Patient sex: M
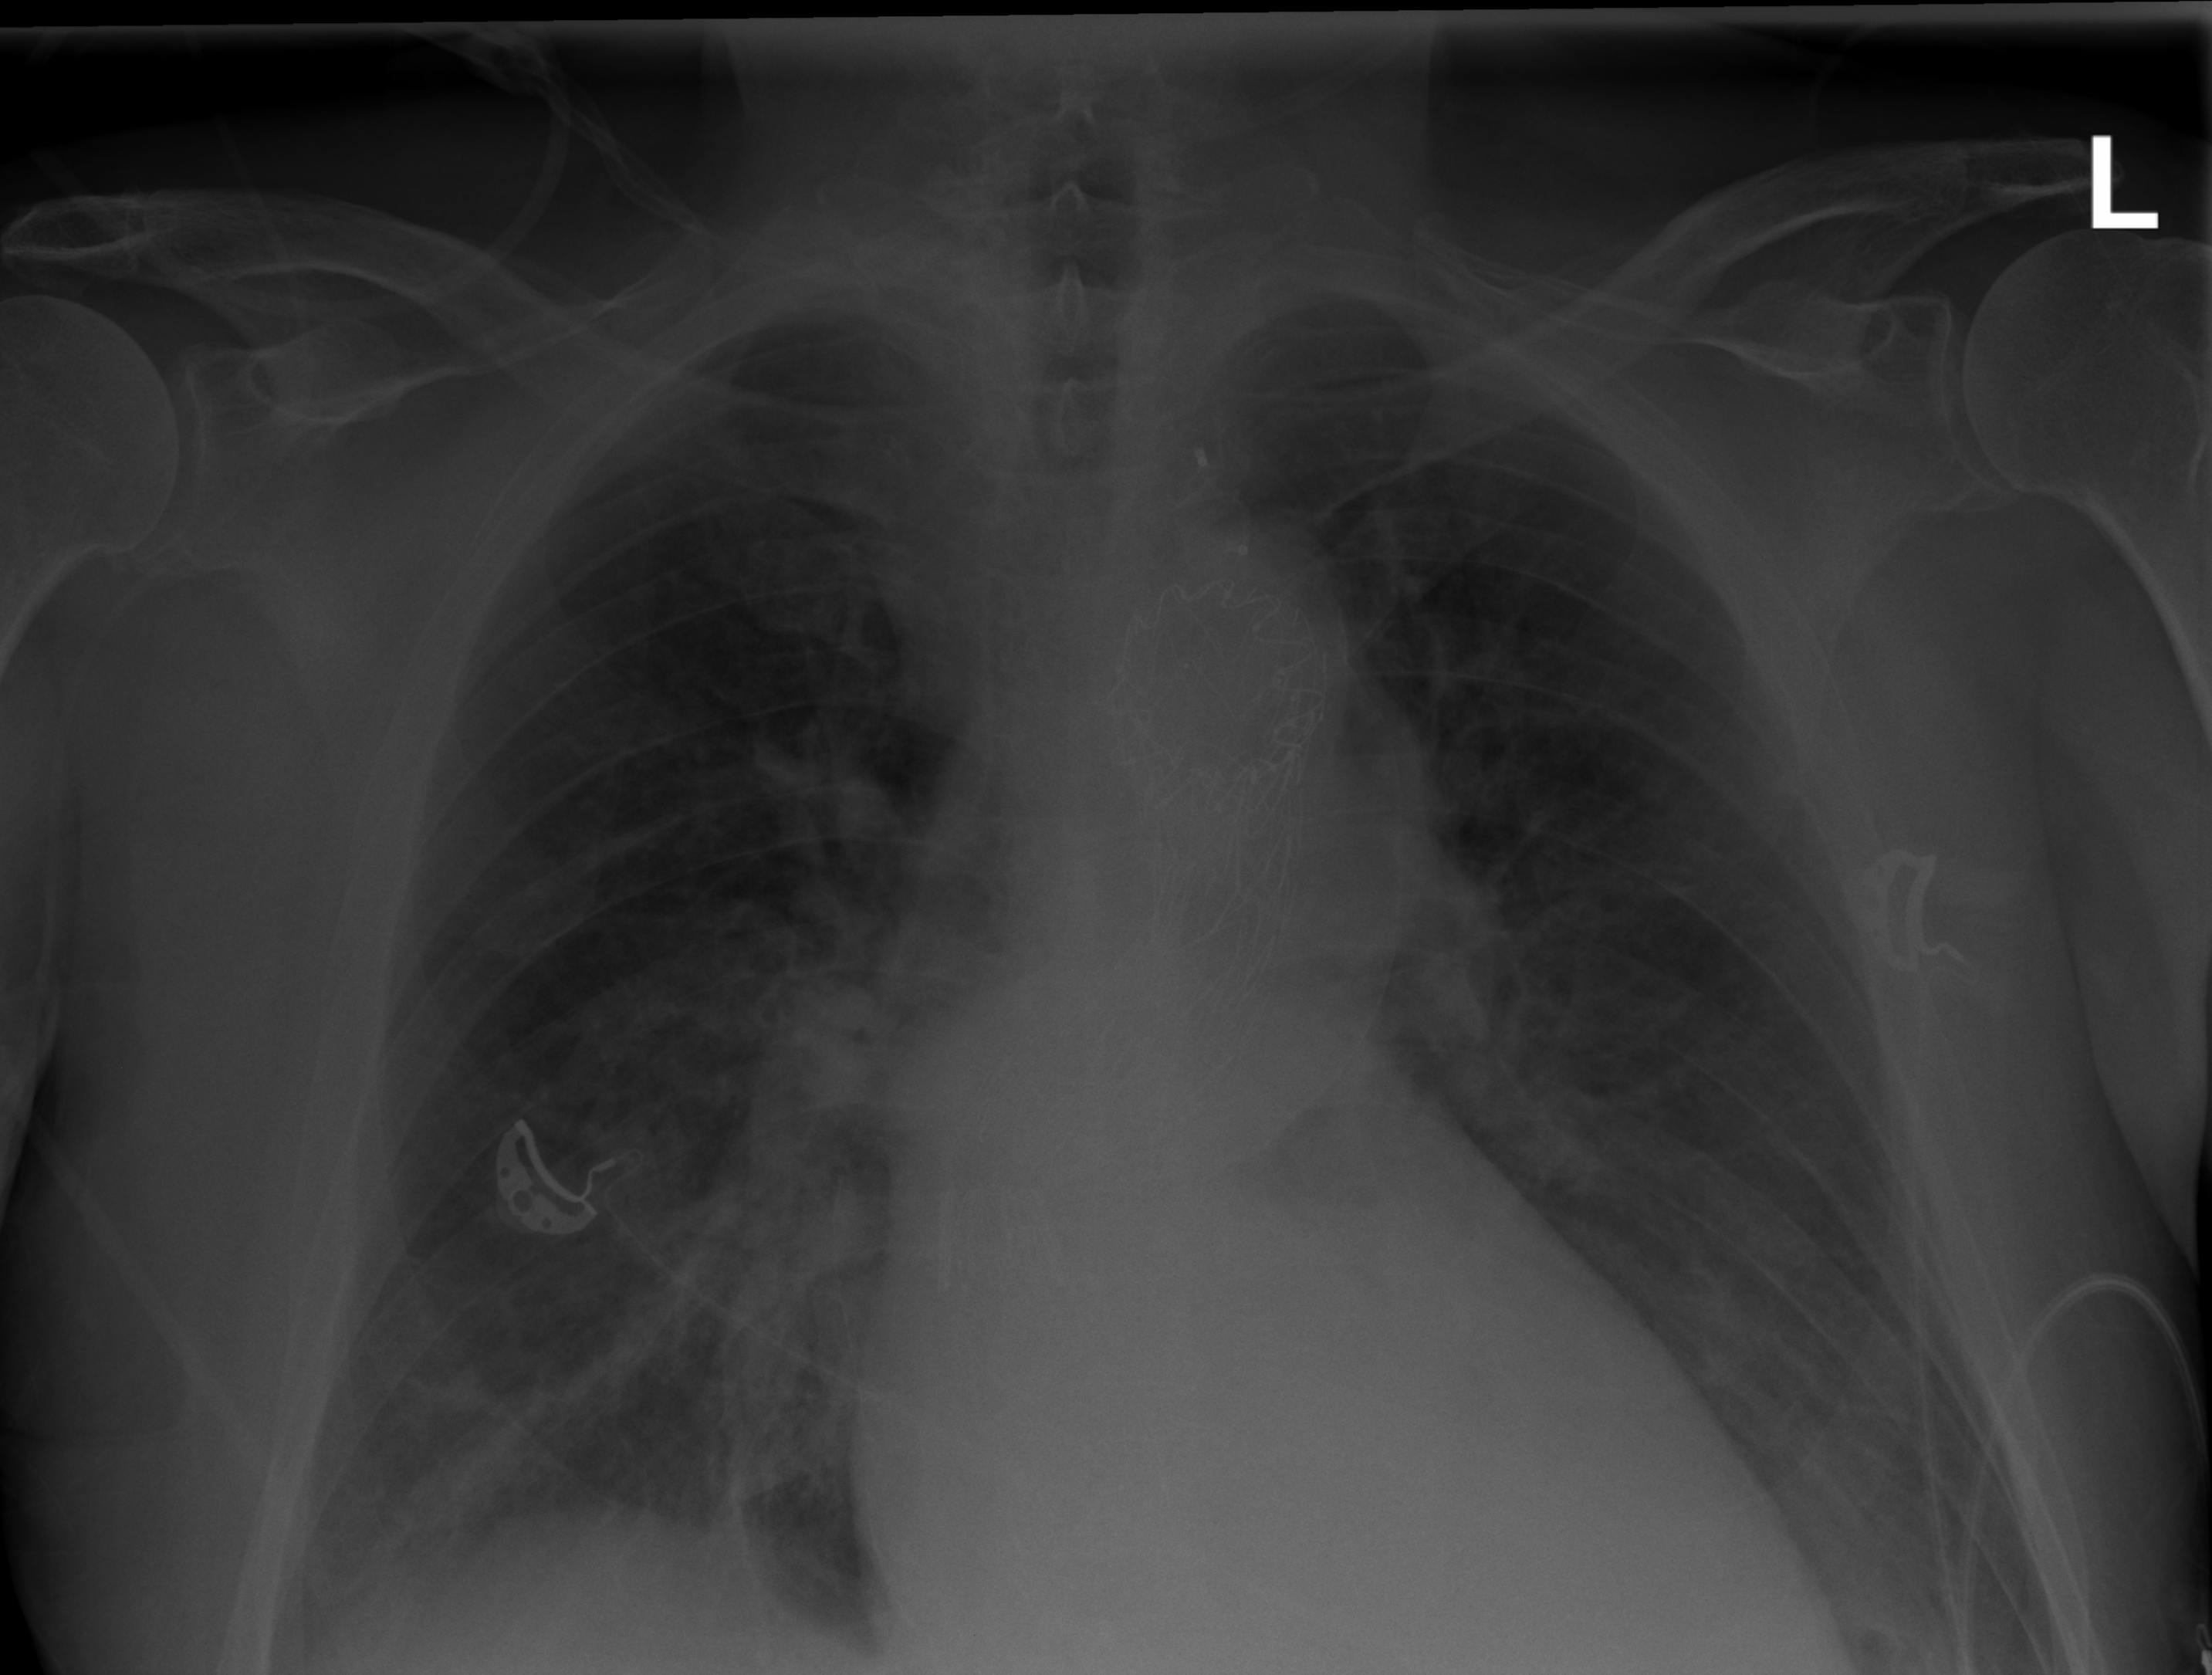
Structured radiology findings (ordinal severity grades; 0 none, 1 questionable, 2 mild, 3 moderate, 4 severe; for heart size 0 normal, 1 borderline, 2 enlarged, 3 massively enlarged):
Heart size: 1
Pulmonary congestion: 2
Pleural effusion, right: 2
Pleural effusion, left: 0
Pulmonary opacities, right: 2
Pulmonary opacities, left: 0
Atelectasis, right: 2
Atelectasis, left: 2